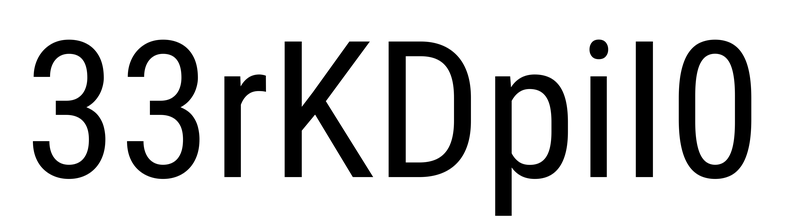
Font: Roboto_Condensed_Regular